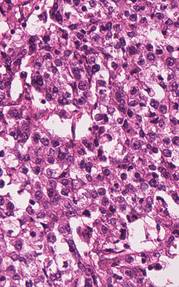
Tumor epithelial tissue: yes
Tumor-associated stroma tissue: no
Normal tissue: no